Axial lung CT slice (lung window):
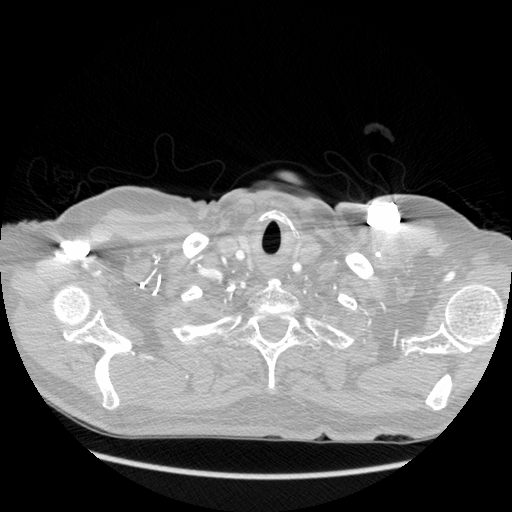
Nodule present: no